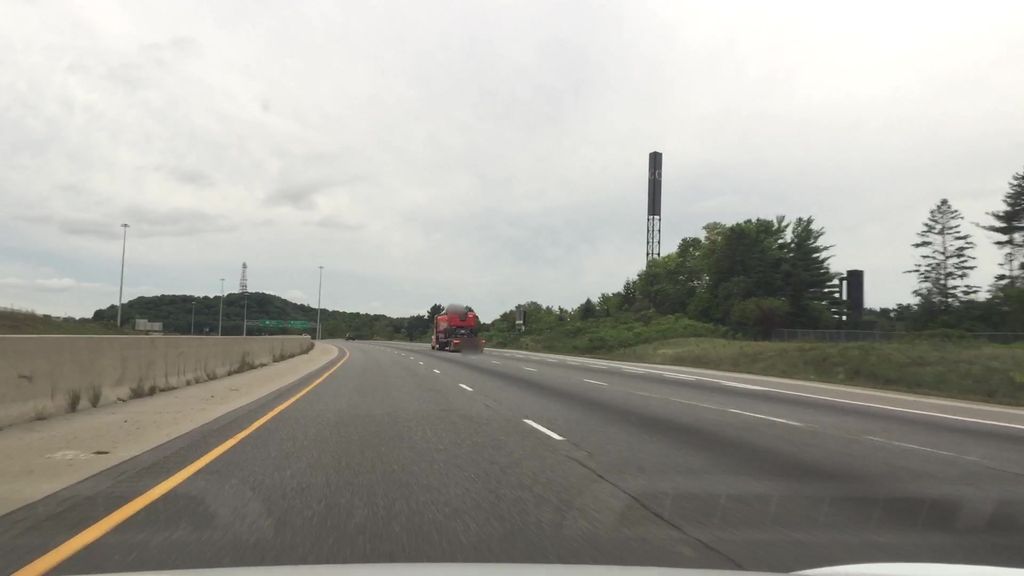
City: kitchener-waterloo